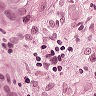
Metastatic tissue present: yes